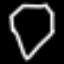
Label: diamond